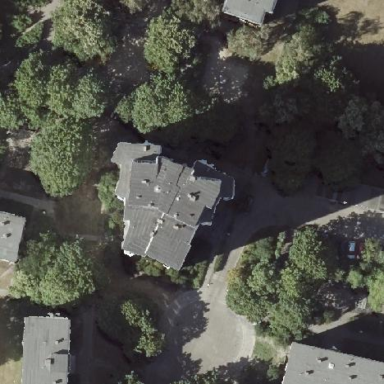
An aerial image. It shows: Flat-roofed apartment building.